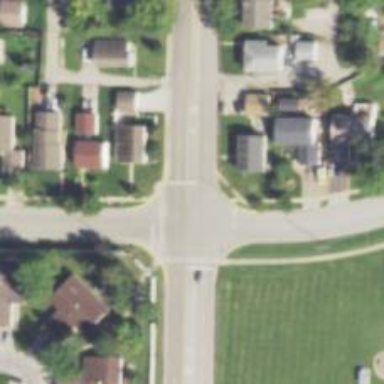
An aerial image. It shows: Road with stop sign.